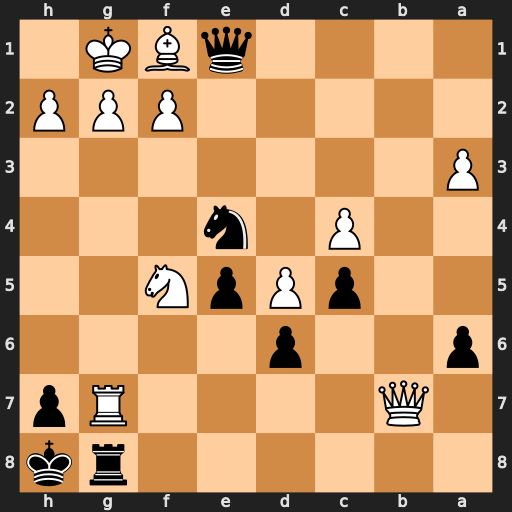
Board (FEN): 6rk/1Q4Rp/p2p4/2pPpN2/2P1n3/P7/5PPP/4qBK1
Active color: b
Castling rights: -
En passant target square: -
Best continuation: Qxf2+ Kh1 Qxf1#